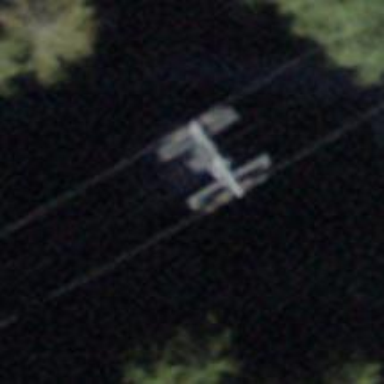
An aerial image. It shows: Pylon used for aerialway.